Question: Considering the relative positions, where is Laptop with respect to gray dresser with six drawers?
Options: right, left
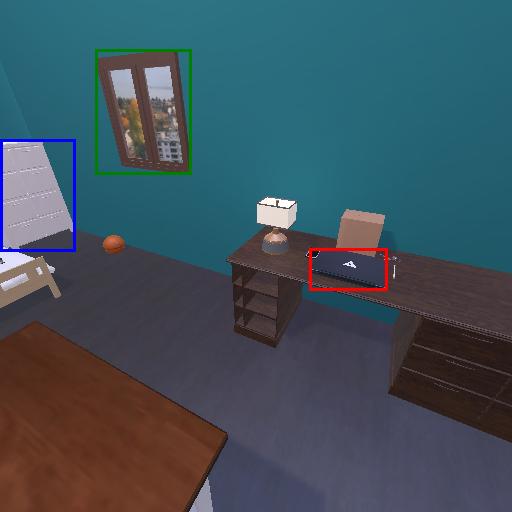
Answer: right